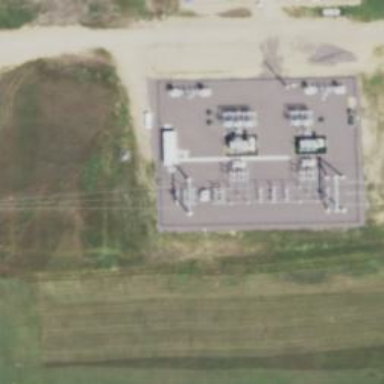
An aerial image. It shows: Switch used for power control.